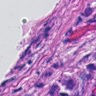
Metastatic tissue present: yes